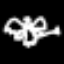
Label: angel